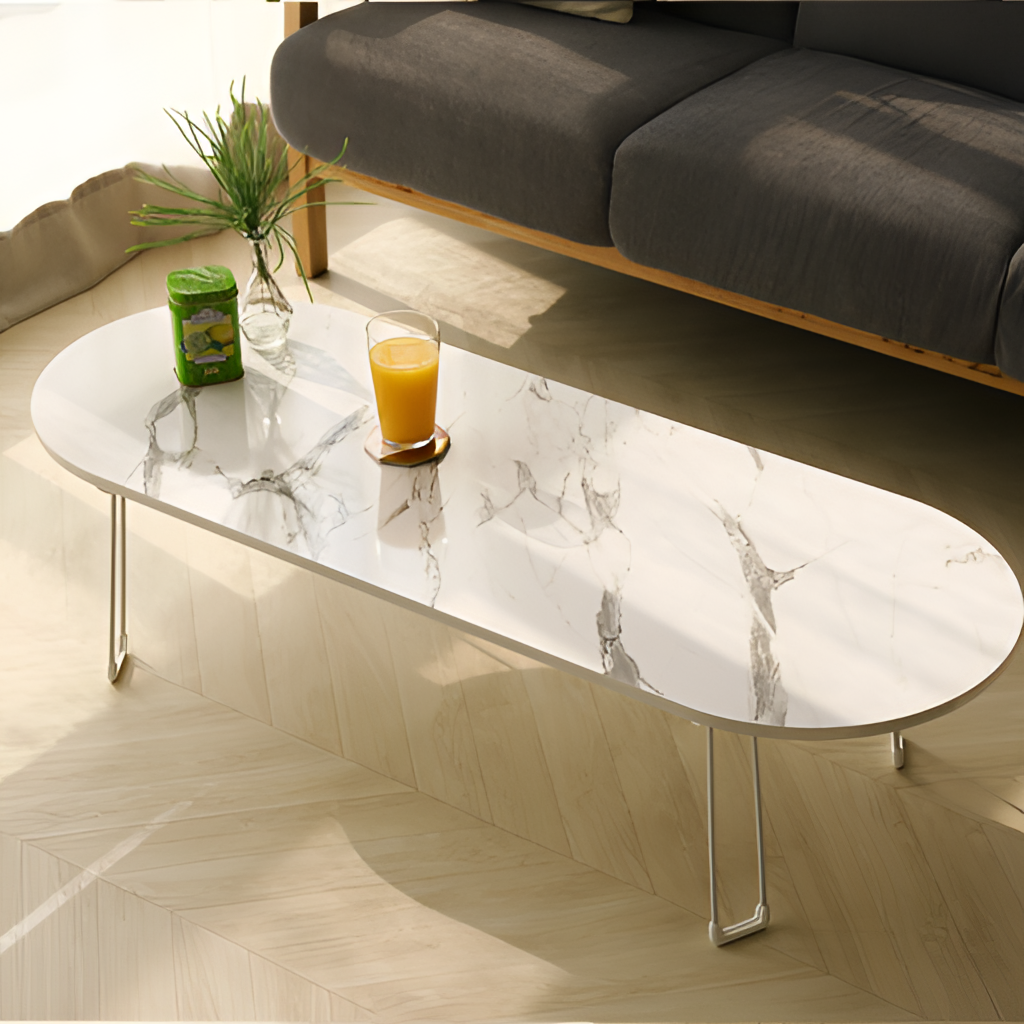
white marble coffee table, living room, modern, wood flooring, with herringbone pattern, fabric wallpaper, with solid pattern